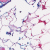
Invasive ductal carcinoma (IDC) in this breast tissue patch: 0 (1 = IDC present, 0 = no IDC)